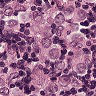
Metastatic tissue present: yes